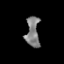
Tissue: prostate
Cell type: T cells
Senescence score: 0.3086
Nuclear area (px): 397
Mean DAPI intensity: 126.798